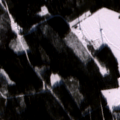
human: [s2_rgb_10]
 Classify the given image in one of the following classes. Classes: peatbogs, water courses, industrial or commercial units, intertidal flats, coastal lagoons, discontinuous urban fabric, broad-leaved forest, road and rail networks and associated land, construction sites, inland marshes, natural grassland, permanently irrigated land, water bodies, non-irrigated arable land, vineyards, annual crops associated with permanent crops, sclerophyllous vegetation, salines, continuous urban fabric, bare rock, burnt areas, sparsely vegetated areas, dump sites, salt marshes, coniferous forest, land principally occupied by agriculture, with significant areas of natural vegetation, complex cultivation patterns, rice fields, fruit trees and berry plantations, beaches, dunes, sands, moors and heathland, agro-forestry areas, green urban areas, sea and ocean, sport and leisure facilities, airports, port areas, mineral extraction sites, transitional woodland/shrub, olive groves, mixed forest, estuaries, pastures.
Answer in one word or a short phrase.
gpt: non-irrigated arable land, coniferous forest, mixed forest, transitional woodland/shrub